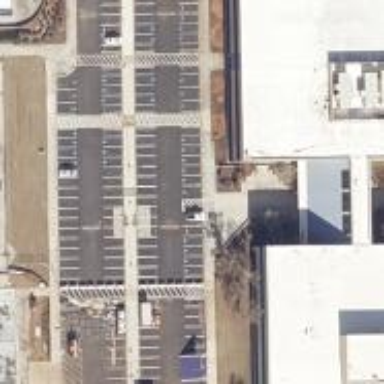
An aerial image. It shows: Parking space.